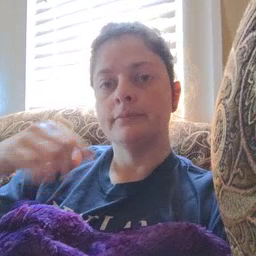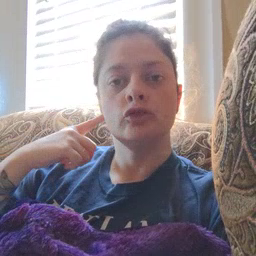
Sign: ear